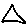
Label: triangle